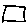
Label: square